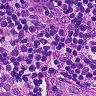
Metastatic tissue present: yes